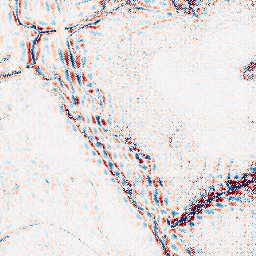
Category: wavelet
Decomposition family: wavelet_dwt
Decomposition parameters: wavelet: db8
level: 3
Upsampling method: regularized
Upsampling parameters: scale: 4
lambda_reg: 0.1
Upsampling scale: 4